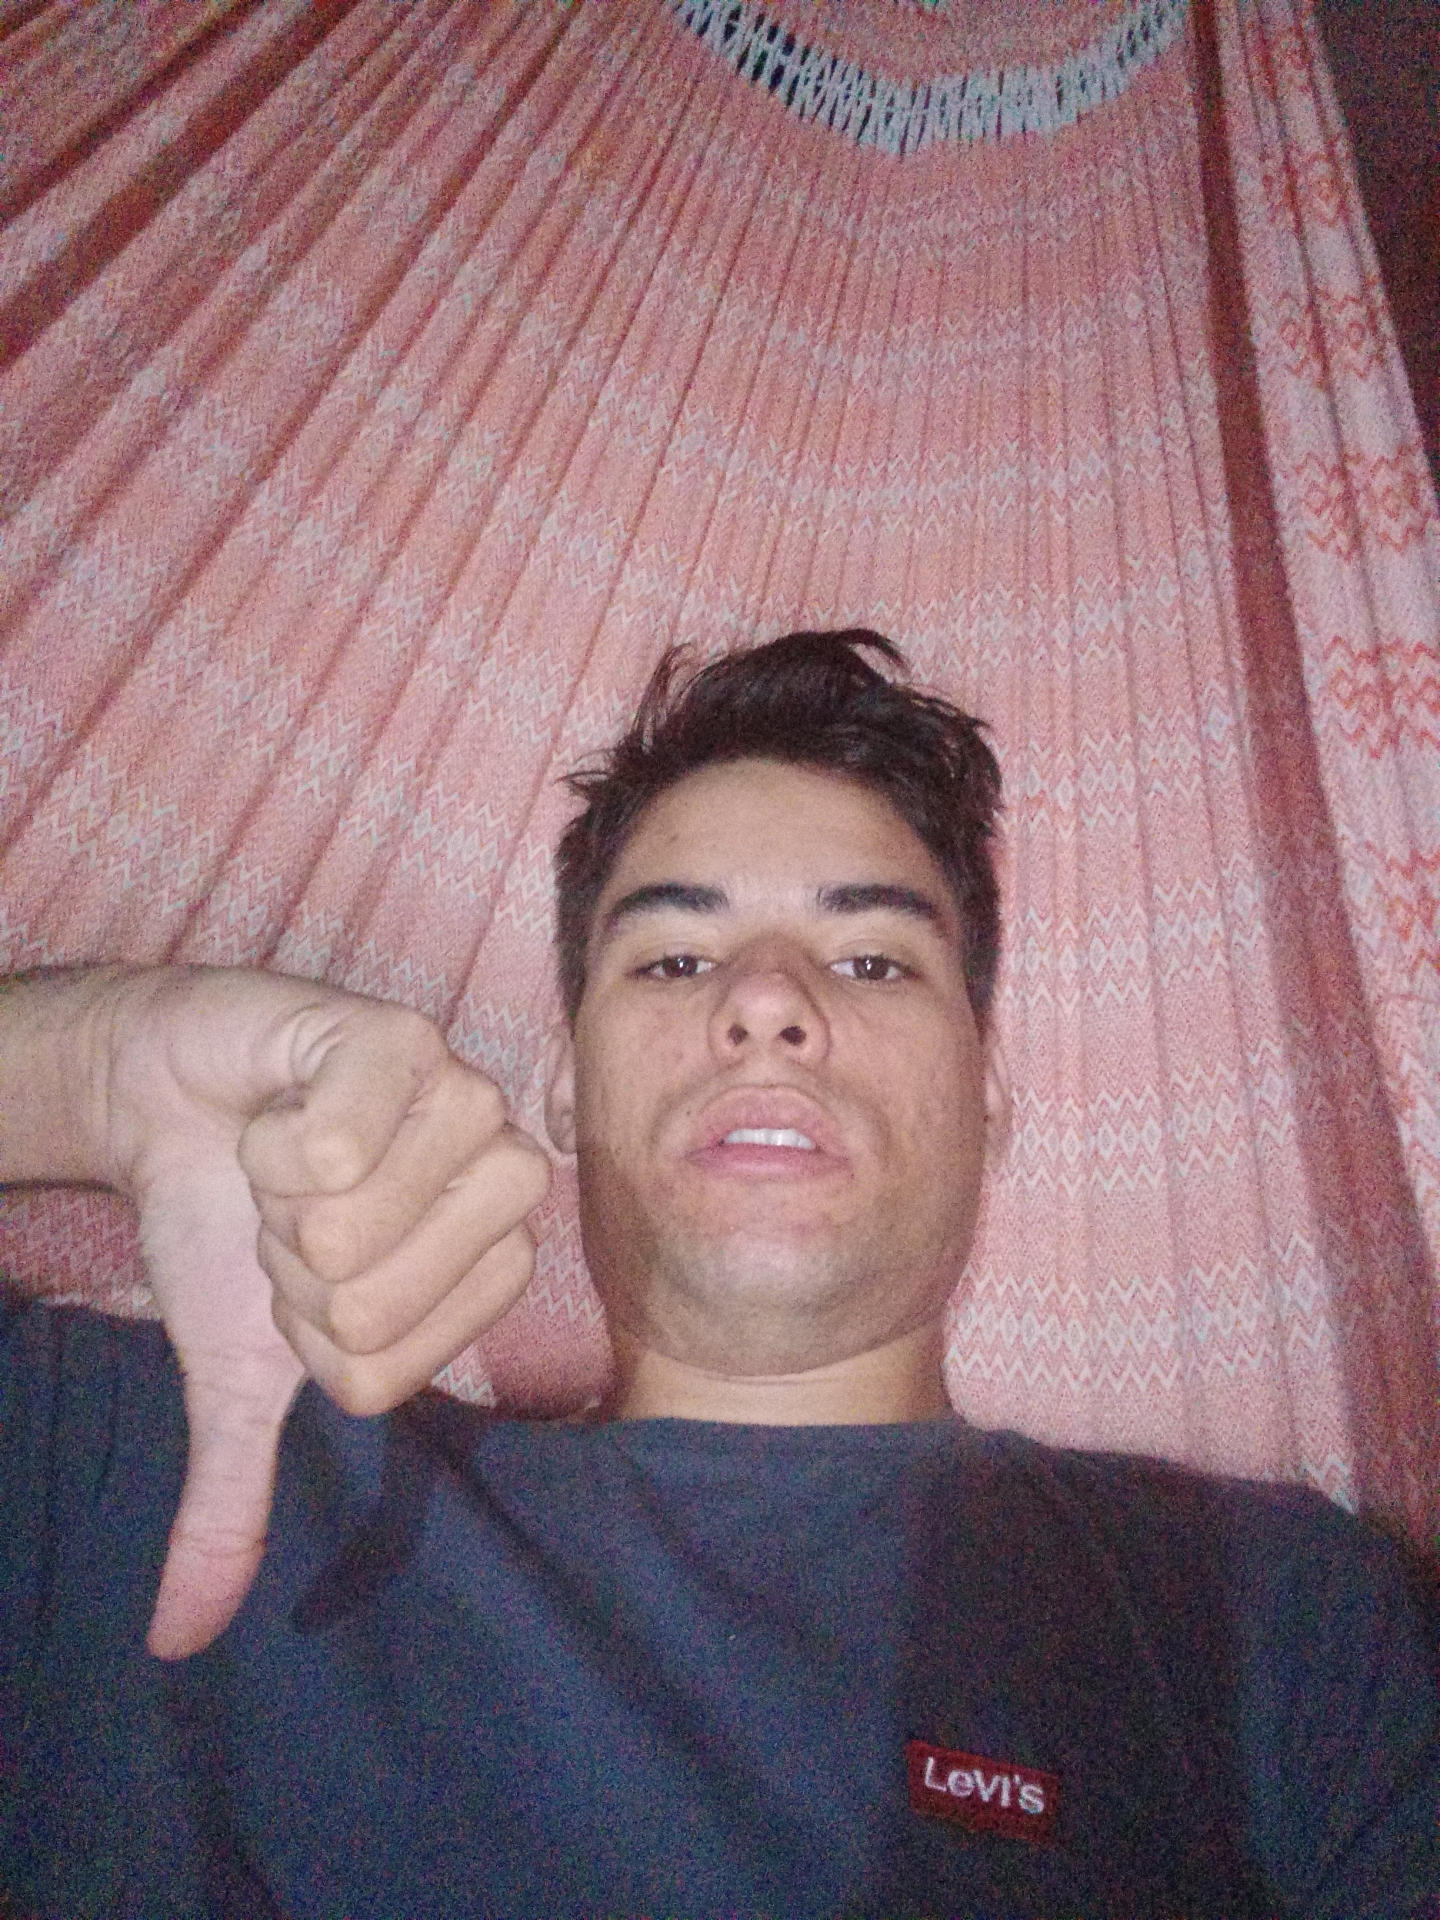
Label: noise